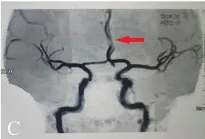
MRA revealed the artery's condition. (C) Localized stenosis in the A2 segment of the bilateral anterior cerebral artery.
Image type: radiology (mri)